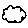
Label: cloud